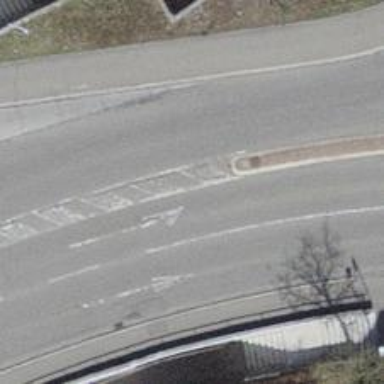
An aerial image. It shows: Primary highway with separate sidewalk.